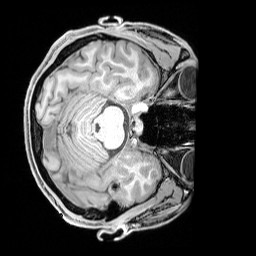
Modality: T1w
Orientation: axial
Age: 23
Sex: male
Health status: healthy
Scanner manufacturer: siemens
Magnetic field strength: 3 T
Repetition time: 1.65 s
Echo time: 0.00182 s